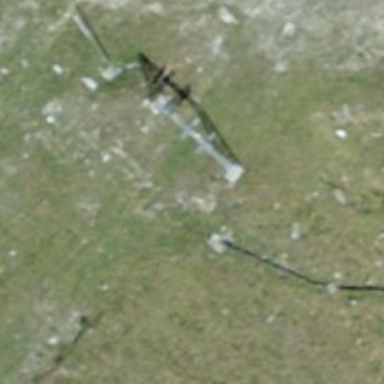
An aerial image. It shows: Pylon used for aerialway.